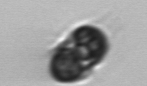
Label: Mesodinium